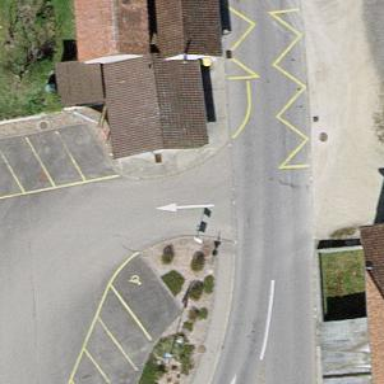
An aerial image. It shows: Bus stop with platform for public transport.